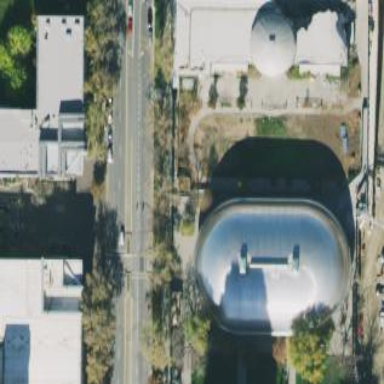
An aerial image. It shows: Place of worship housed in round silver-roofed civic building.